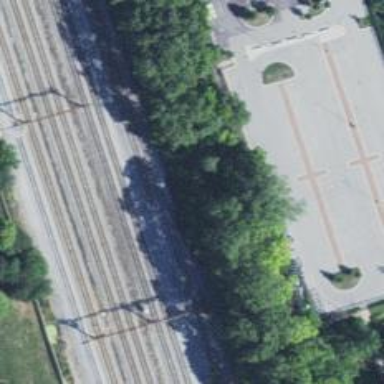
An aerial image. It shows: Railway spur service.